Question: This question is related to setting up an IntelliJ environment for Princeton's Algorithms 2 course available on Coursera.
I am trying to import external libraries, as JARs, into my project. I was able to add the JARs from the Project Structure menu via 'Project Structure' -> 'Libraries' -> 'New Project Library (the green plus sign)'. Now I have a class under 'src', 'WordNet.java', but I can only access my external libraries using the default package (ie no package). I would like to create packages to organize my code, but how can I import the external libraries from inside a package? Is there a simple solution to directly import the JAR's, or perhaps I can use Maven or Grails? Providing a simple answer for all of my options would be great.
I have the following project structure, with a 'src' directory, 'src/assignemnt1' package, and 'External Libraries/stdlib/stdlib.jar' external library:

My class that uses the external libraries, 'WordNet.java', has code as follows:
'''
public class WordNet {
// constructor takes the name of the two input files
public WordNet(String synsets, String hypernyms) {
In read_synsets = new In(synsets);
read_synsets.hasNextLine();
}
}
'''
Where 'In' is a class under 'stdlib.jar'. Under the default package, I can use 'In' without importing. Unfortunately, if I have 'WordNet.java' under 'src/assignment1' (inside the 'assignment1' package), I cannot seem to import 'In' and IntelliJ offers no import suggestions either. Is there a way to use 'stdlib.jar' within 'WordNet.java', inside the 'src/assignment1' package? Or do I have to stay withing the default package?
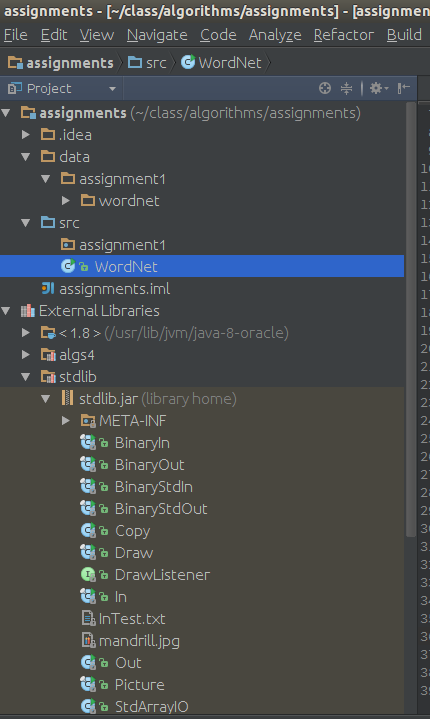
Answer: The <URL> forbids any imports from the unnamed, or default, package.
> A type in an unnamed package (SS7.4.2) has no canonical name, so the requirement for a canonical name in every kind of import declaration implies that (a) types in an unnamed package cannot be imported, and (b) static members of types in an unnamed package cannot be imported. As such, SS7.5.1, SS7.5.2, SS7.5.3, and SS7.5.4 all require a compile-time error on any attempt to import a type (or static member thereof) in an unnamed package.
In order to access these classes from outside the default package without modifying the library, you would need to use reflection.
Additionally, the reason you don't need an import when your class is in the default package, is because you don't need to import classes when they are in the same package.